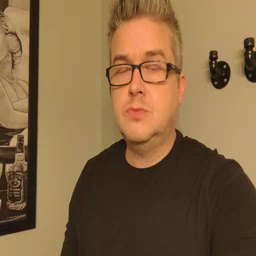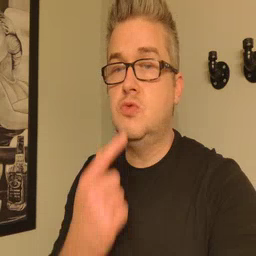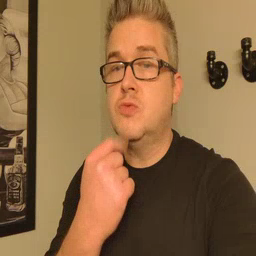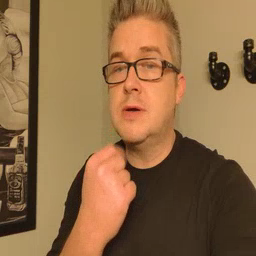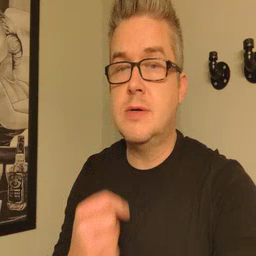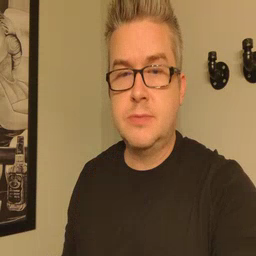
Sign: red